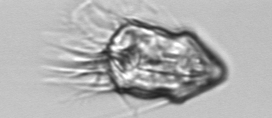
Label: Strombidium_inclinatum